Brain MRI, t1w sequence, axial 2D slice.
Patient: age 29, sex M, weight 78 kg, height 1.78 m
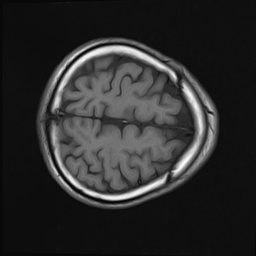